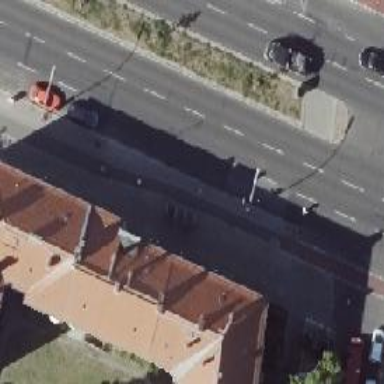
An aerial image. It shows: Public transport stop position.